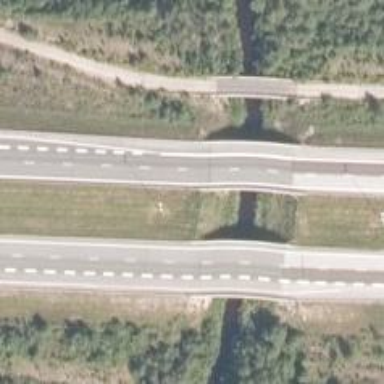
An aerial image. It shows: Motorway bridge.